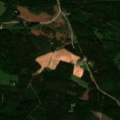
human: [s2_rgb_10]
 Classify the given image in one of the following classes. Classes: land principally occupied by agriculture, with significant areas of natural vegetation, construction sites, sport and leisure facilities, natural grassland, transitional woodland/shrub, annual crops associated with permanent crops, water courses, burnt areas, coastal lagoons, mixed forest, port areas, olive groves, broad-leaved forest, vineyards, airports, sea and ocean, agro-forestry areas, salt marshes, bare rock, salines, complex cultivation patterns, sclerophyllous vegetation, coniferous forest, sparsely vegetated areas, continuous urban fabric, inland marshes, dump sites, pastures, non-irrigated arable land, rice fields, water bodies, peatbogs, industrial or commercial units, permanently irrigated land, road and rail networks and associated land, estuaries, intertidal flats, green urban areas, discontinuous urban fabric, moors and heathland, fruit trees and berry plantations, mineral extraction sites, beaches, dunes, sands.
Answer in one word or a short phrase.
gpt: land principally occupied by agriculture, with significant areas of natural vegetation, broad-leaved forest, mixed forest